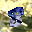
Label: 8